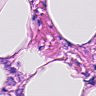
Metastatic tissue present: yes